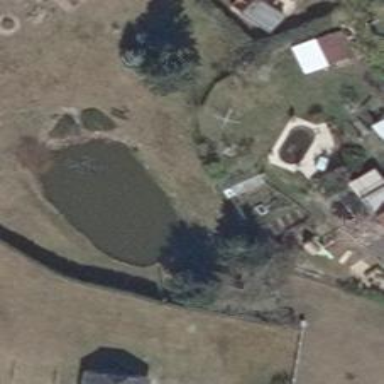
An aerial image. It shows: Pond with natural water.